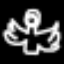
Label: angel